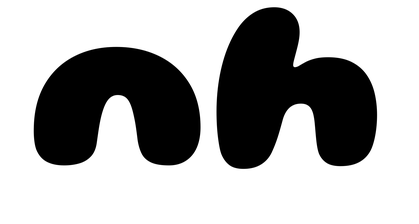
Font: Gluten_ExtraBold